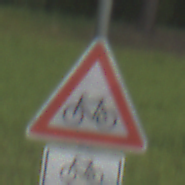
Verkehrszeichen: RadverkehrRechts
Zusatzzeichen unten: RichtungsangabeDurchPfeile9
Umgebung: Outdoor, Nature
Tageszeit: SunriseSunset
Wetter: PartlyCloudy
Licht: Natural
Jahreszeit: NotSpecified
Kontrast: MediumContrast